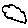
Label: cloud